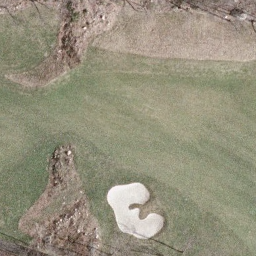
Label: golfcourse